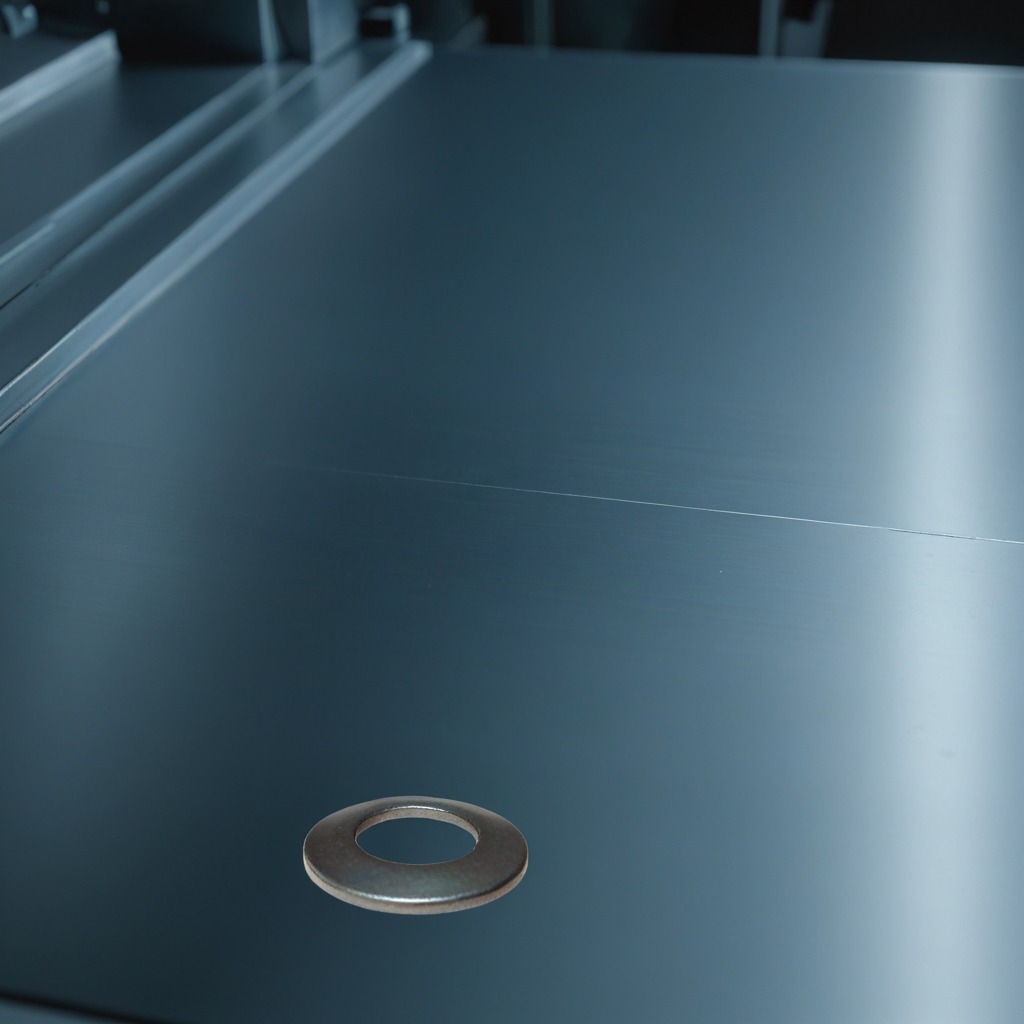
A flat metal washer is lying on the metal table in the machine shop under fluorescent lights.